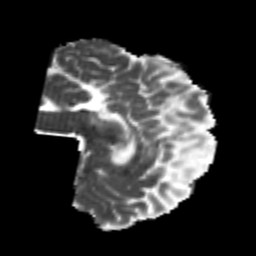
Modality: MD
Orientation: sagittal
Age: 21
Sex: male
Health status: healthy
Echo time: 0.074 s